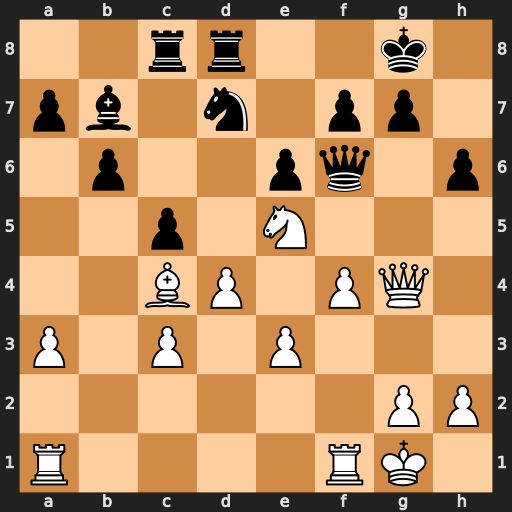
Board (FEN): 2rr2k1/pb1n1pp1/1p2pq1p/2p1N3/2BP1PQ1/P1P1P3/6PP/R4RK1
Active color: w
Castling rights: -
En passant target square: -
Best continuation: Nxf7 Kxf7 f5 Ke7 fxe6